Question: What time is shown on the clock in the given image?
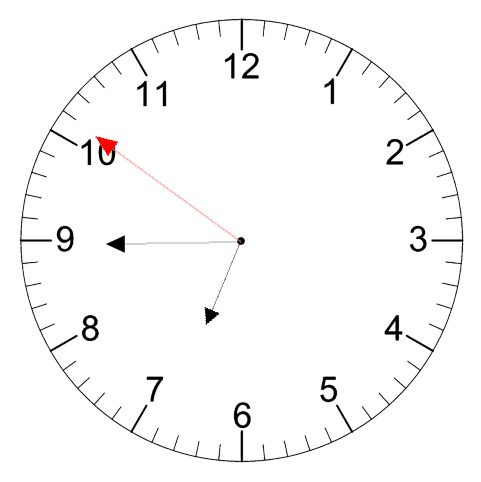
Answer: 06:44:51